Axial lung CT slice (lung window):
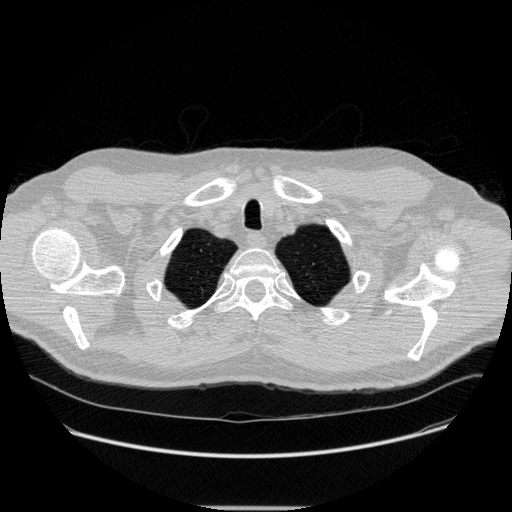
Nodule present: no